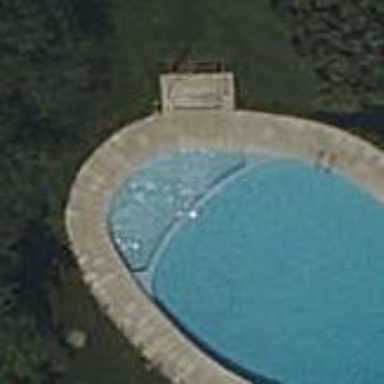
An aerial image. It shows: Swimming pool located in leisure land.